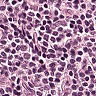
Metastatic tissue present: no